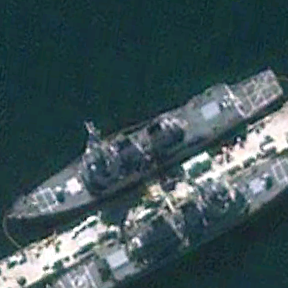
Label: destroyer